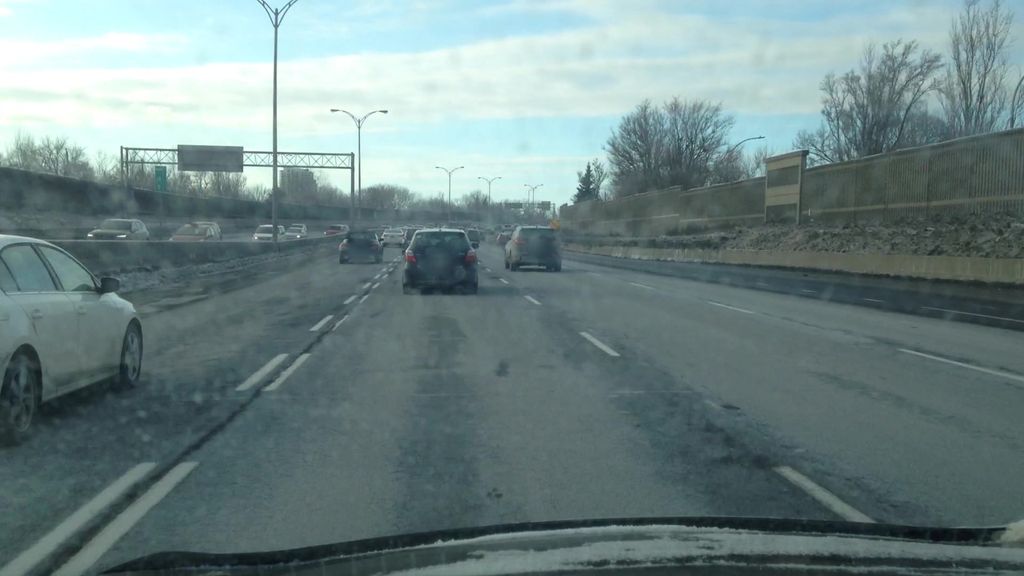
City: montreal